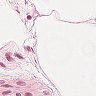
Metastatic tissue present: no